Field crop: maize
Growth stage: 2
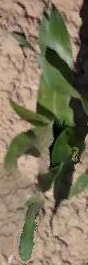
Species: maize